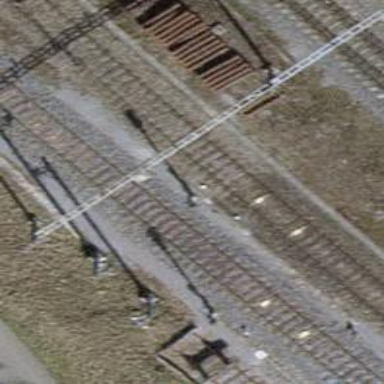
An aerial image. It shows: Railway signal.